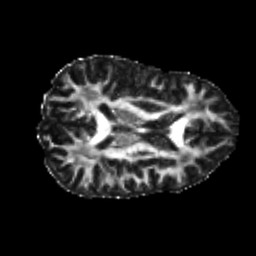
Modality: FA
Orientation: axial
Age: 23
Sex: male
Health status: healthy
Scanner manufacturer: philips
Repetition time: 7.388 s
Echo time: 0.08599 s